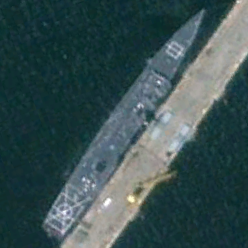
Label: cruiser